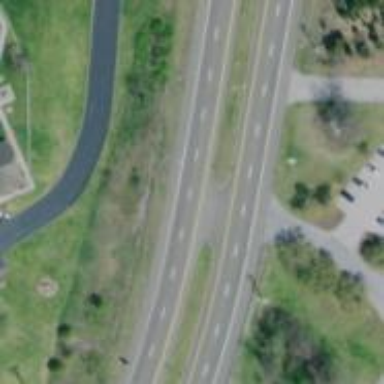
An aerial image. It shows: Trunk link highway.